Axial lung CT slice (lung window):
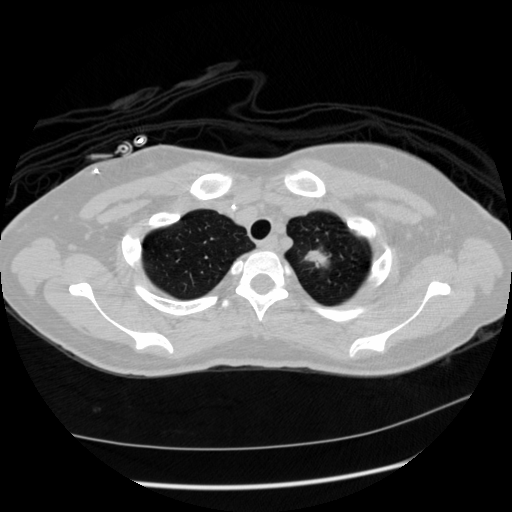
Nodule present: yes
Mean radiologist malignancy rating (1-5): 4.25